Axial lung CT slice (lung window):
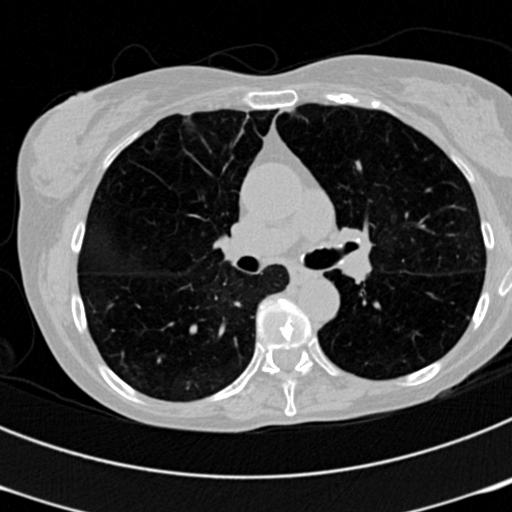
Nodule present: no